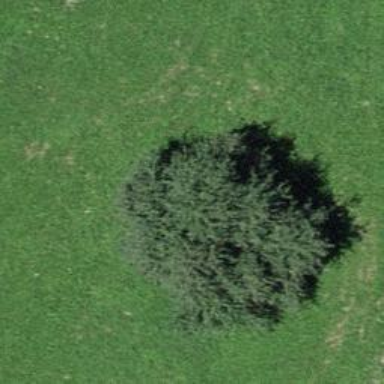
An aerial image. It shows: Landmark tree with broadleaved leaves.